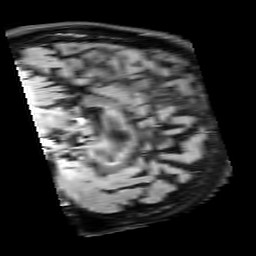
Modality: FLAIR
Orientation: sagittal
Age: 56
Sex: male
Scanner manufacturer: siemens
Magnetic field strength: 3 T
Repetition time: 9 s
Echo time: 0.098 s